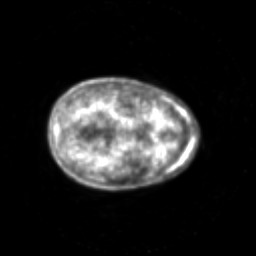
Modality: PET
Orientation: axial
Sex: female
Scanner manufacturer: siemens